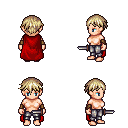
a pixel art fantasy rpg character, female body template, human, light skin, red cape, metal pants, white blonde short bangs hairstyle, leather bracers, dagger, four views (front, back, left, right), 2x2 character sprite sheet, small pixel art, hard edges, no anti-aliasing